Aerial crown-view tile of a tropical tree (Barro Colorado Island, Panama), acquired 20240611:
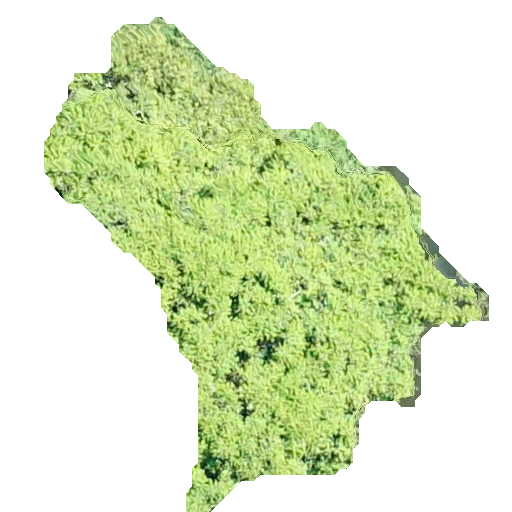
Species: Spondias mombin
GBIF accepted scientific name: Spondias mombin
Crown area: 169.99 m²